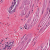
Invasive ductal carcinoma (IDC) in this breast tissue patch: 0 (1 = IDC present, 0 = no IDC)